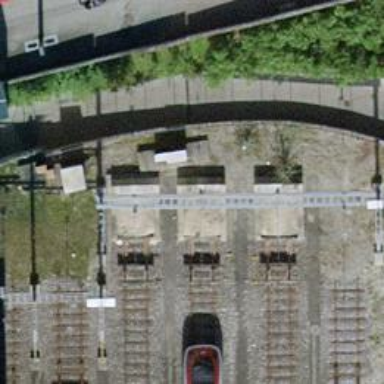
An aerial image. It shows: Railway buffer stop.